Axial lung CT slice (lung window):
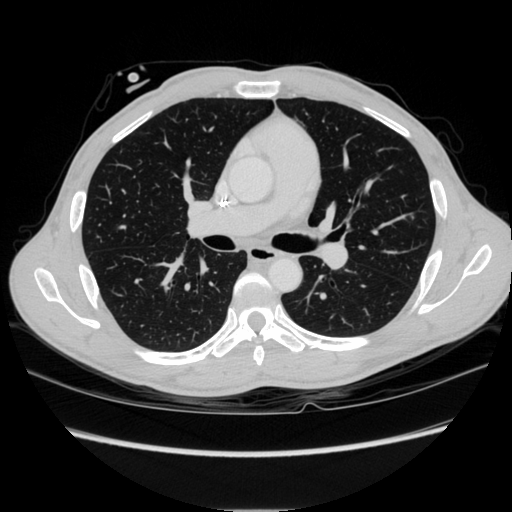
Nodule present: yes
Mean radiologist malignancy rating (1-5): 3